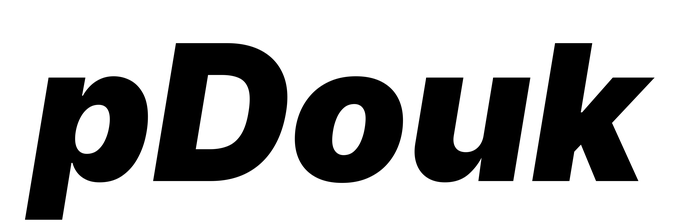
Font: Inter-Italic_Black_Italic